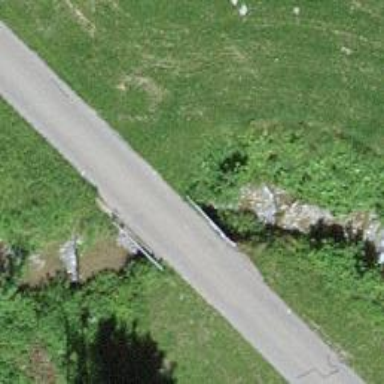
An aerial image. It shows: Culvert tunnel.